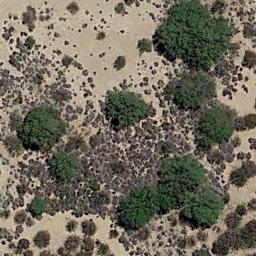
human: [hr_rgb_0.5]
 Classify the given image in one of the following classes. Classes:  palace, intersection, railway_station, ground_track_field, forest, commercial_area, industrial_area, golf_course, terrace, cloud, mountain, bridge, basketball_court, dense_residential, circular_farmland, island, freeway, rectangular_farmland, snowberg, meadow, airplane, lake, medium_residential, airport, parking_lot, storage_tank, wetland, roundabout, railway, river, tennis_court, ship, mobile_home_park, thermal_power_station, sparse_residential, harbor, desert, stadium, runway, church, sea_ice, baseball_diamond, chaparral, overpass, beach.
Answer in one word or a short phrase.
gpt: chaparral